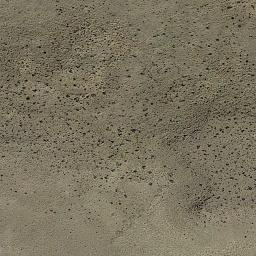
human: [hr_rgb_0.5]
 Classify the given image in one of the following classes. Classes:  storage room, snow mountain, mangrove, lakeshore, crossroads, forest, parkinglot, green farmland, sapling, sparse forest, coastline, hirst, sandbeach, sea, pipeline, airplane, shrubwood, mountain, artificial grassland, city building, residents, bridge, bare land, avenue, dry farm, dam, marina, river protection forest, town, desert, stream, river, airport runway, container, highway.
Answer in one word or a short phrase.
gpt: bare land